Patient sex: M
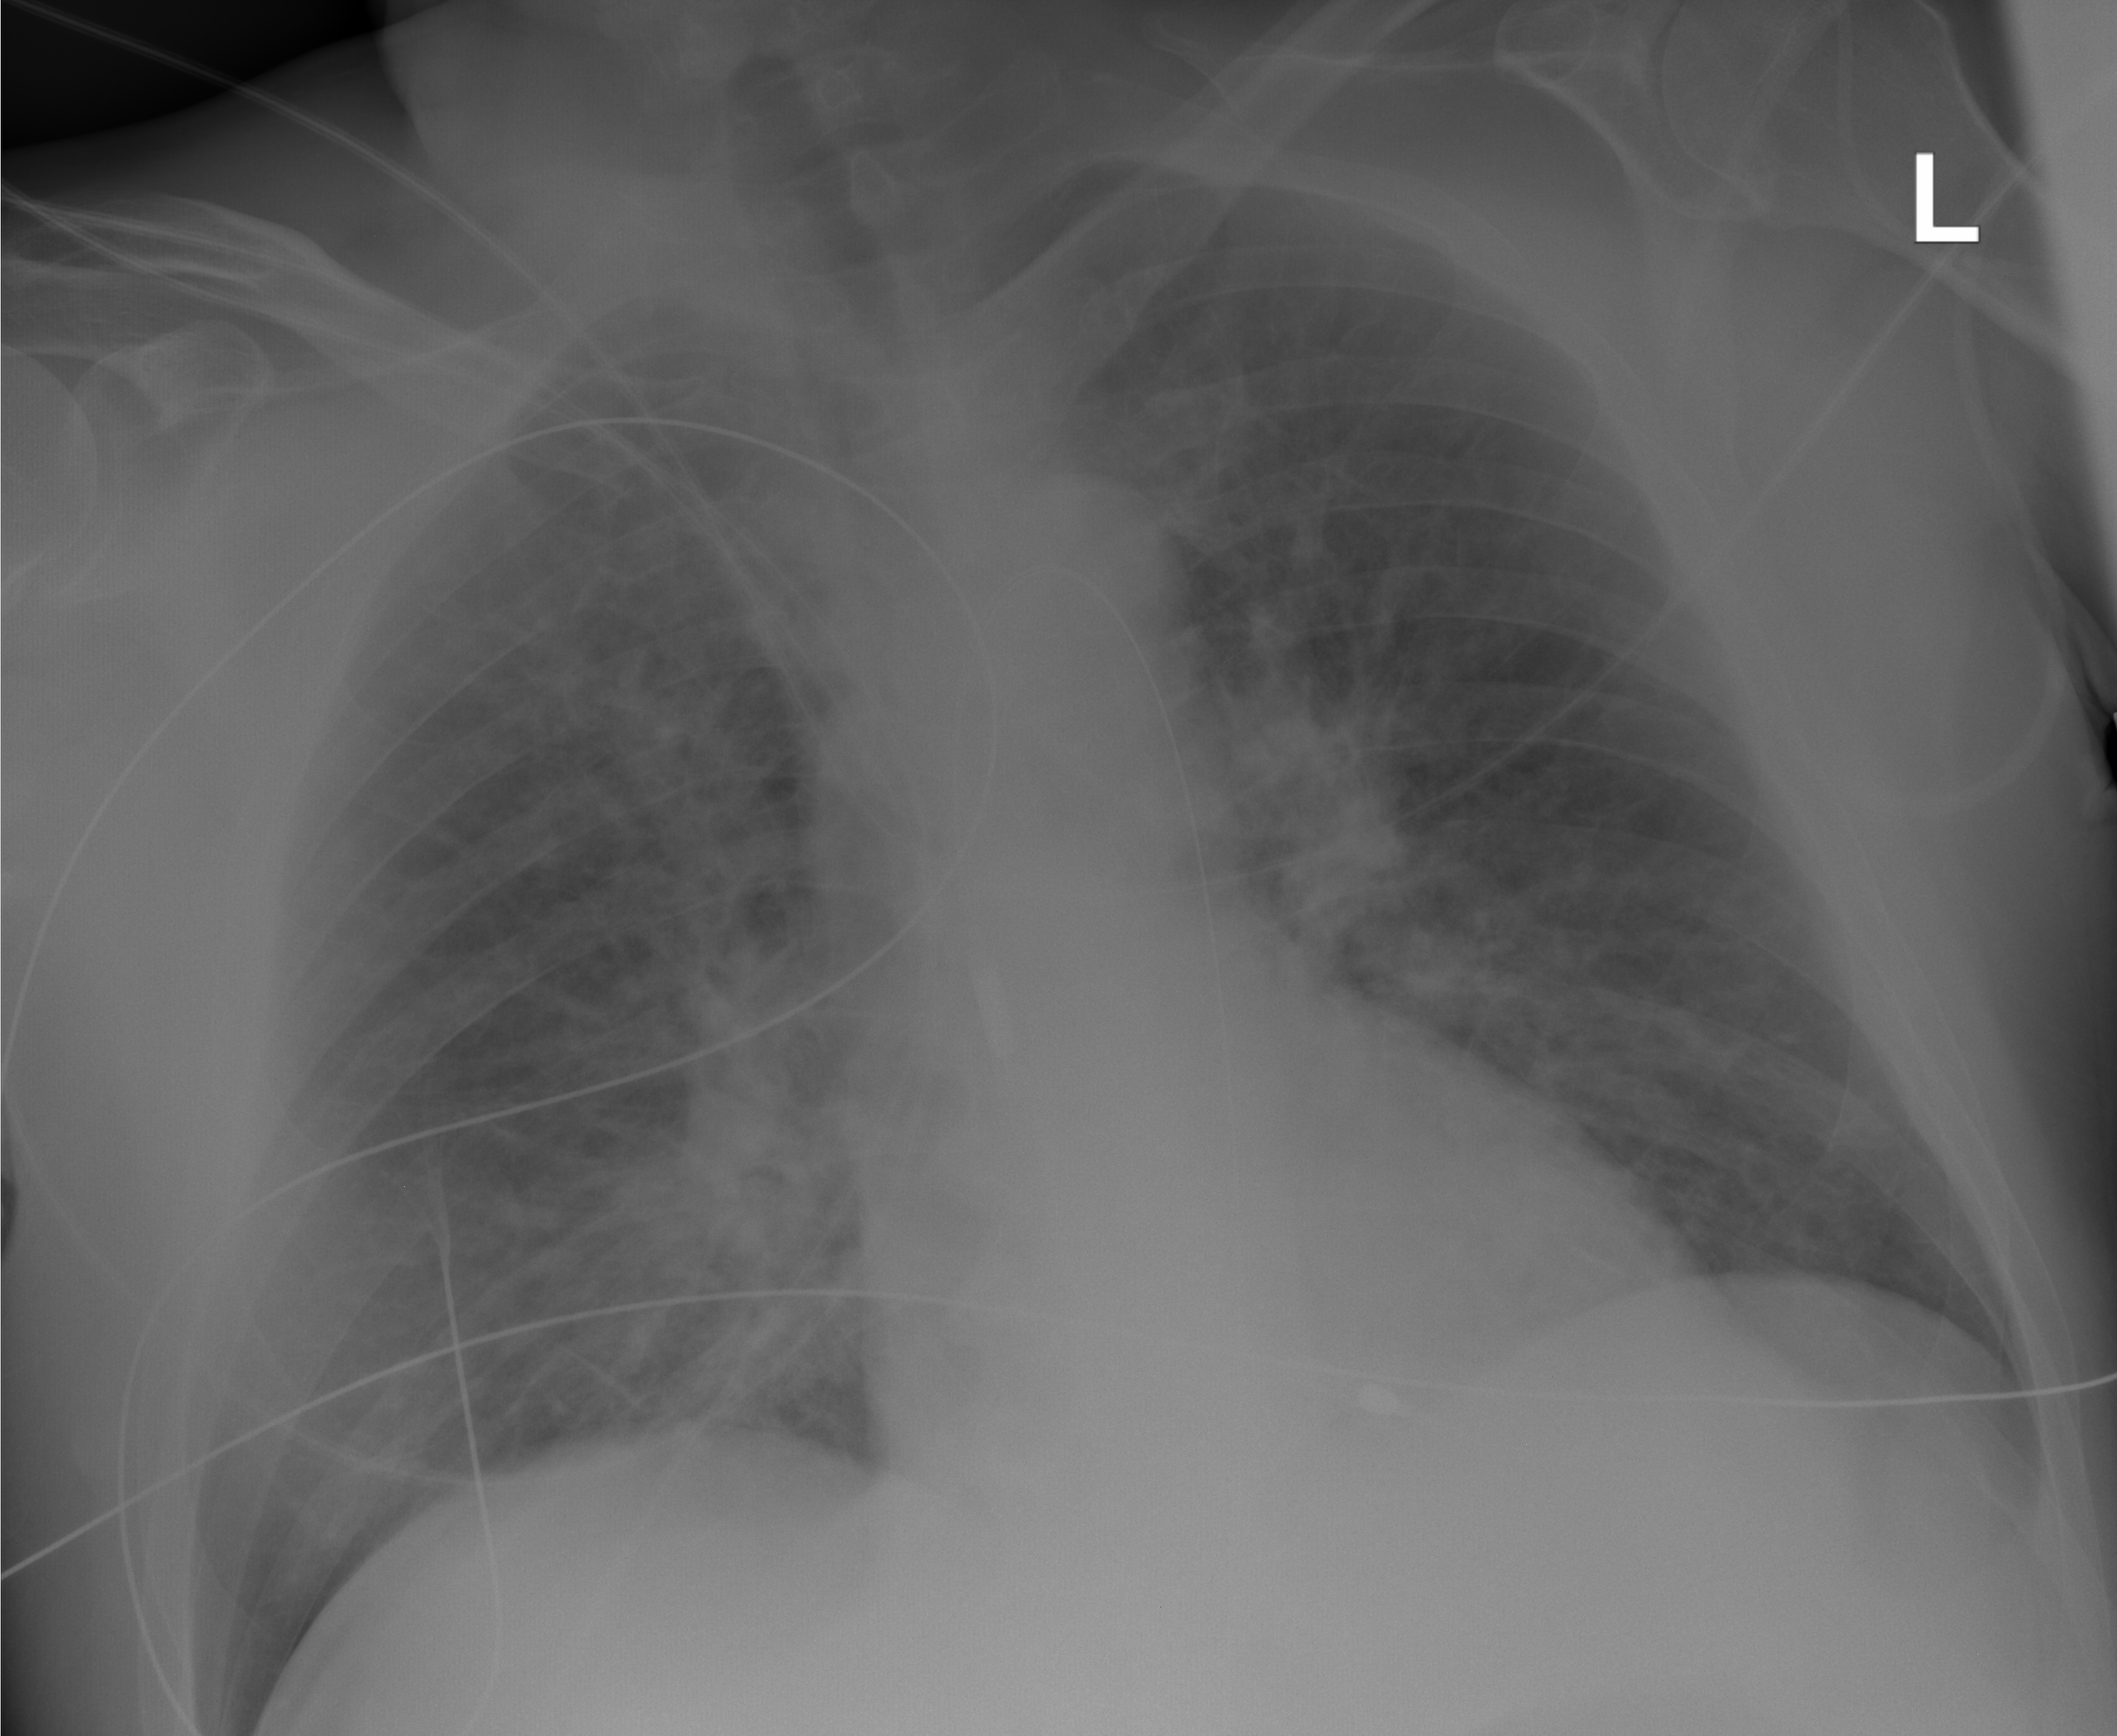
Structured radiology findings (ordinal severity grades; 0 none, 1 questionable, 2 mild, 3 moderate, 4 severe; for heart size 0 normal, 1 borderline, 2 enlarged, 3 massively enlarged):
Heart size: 0
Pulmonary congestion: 2
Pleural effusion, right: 0
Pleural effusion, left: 0
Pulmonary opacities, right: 2
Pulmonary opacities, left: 2
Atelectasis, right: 2
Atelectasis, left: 0